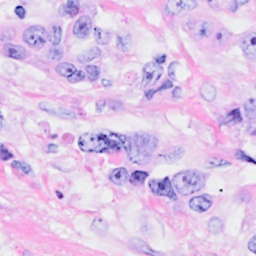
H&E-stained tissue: Breast